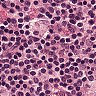
Metastatic tissue present: no